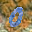
Label: 0